Interaction volume radius: 10 \u00c5
Interaction volume height: 25 \u00c5
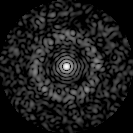
Disorder parameter: 0.8528